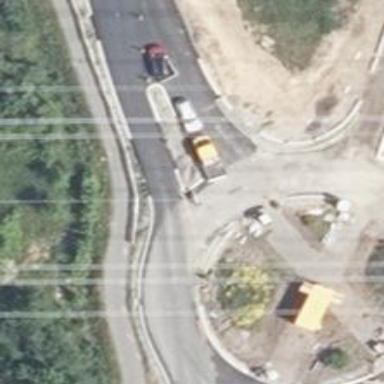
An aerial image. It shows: Secondary road with asphalt surface leading to roundabout.